Question: I am working on importing '.xlsx' data to a MySQL database.
The data is uploading perfect if I choose a '.csv' file, but when I choose a '.xlsx' file it will insert dummy data. How do I solve this? Here is the screenshot :

and here is my code. Found from Google
reference : <URL>
'''
<?php
if(isset($_POST["Import"]))
{
//First we need to make a connection with the database
$host=''; // Host Name.
$db_user= ''; //User Name
$db_password= '';
$db= ''; // Database Name.
$conn=mysqli_connect($host,$db_user,$db_password,$db) or die (mysqli_error());
//mysql_select_db($db) or die (mysql_error());
echo $filename=$_FILES["file"]["tmp_name"];
if($_FILES["file"]["size"] > 0)
{
$file = fopen($filename, "r");
//$sql_data = "SELECT * FROM test";
while (($emapData = fgetcsv($file, 10000, ",")) !== FALSE)
{
//print_r($emapData);
//exit();
$sql = "INSERT into test(image) values ('$emapData[0]')";
mysqli_query($conn,$sql);
}
fclose($file);
echo 'CSV File has been successfully Imported';
//header('Location: upload.php');
}
else
echo 'Invalid File:Please Upload CSV File';
}
?>
'''
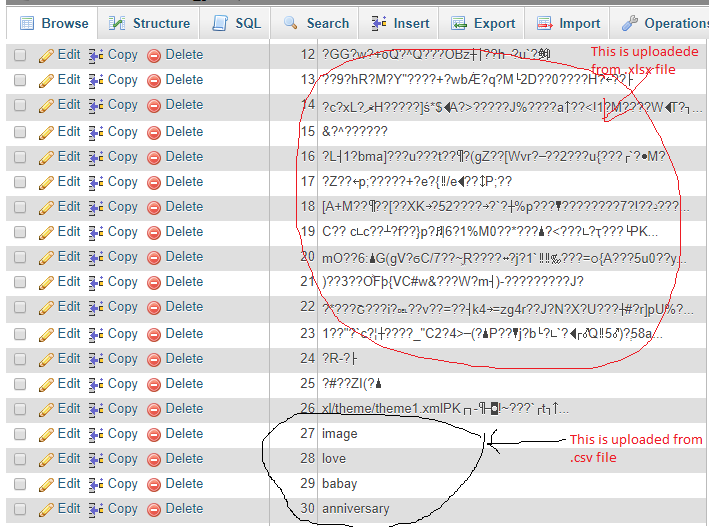
Answer: <URL> given by ian0411 is working. i did.nt test it.
but i done in this way so this will work.
first i convert my excel file csv and then i uploaded it to server it works fine.
Thank you for your answer.